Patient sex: M
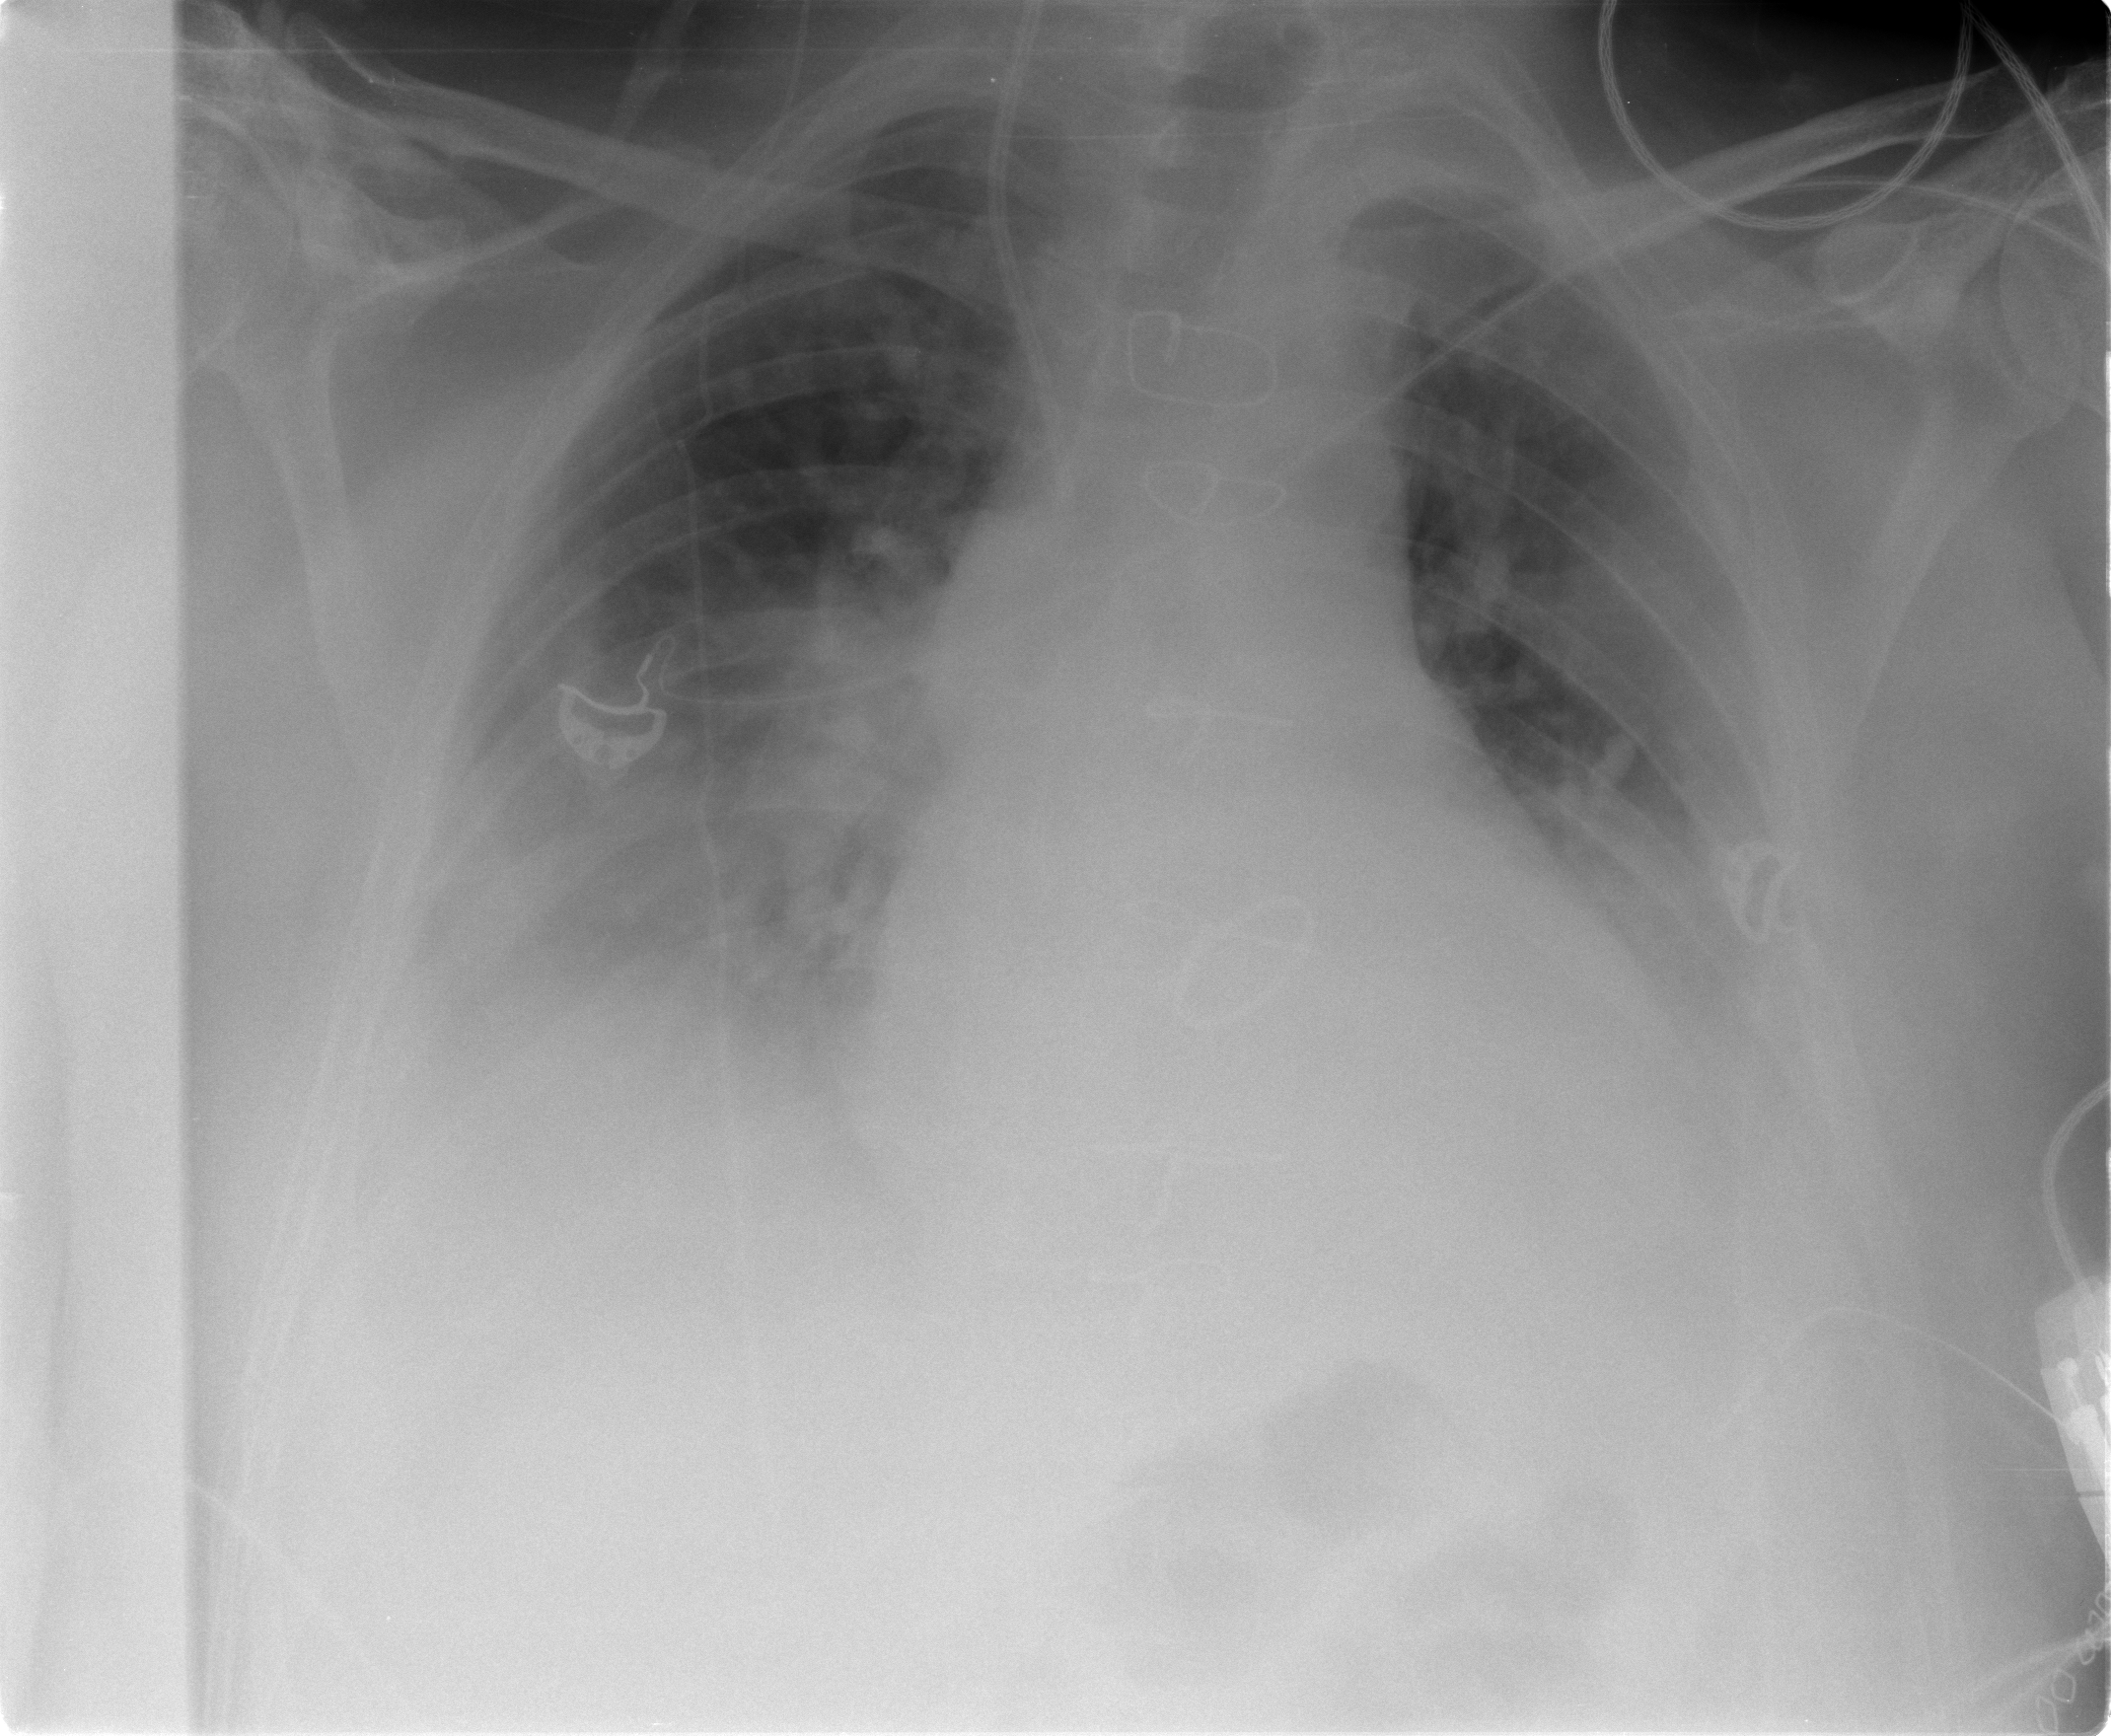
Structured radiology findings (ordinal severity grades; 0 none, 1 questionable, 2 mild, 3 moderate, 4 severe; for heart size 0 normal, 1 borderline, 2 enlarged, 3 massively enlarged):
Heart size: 1
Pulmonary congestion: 2
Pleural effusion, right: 2
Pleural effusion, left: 2
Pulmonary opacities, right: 2
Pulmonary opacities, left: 1
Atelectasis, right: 0
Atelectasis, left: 0